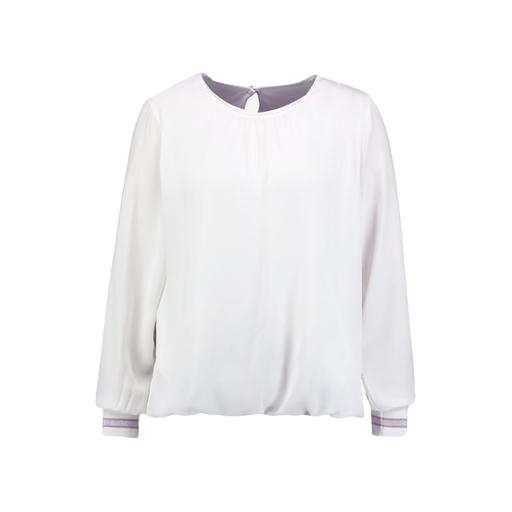
white long-sleeved blouse, white long-sleeved contrast-hem top, longsleeved blouse, white background